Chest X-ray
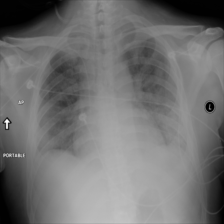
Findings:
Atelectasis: negative
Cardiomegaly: positive
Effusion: positive
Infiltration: positive
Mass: negative
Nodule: negative
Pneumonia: negative
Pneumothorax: negative
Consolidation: negative
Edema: negative
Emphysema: negative
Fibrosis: negative
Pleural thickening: negative
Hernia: negative